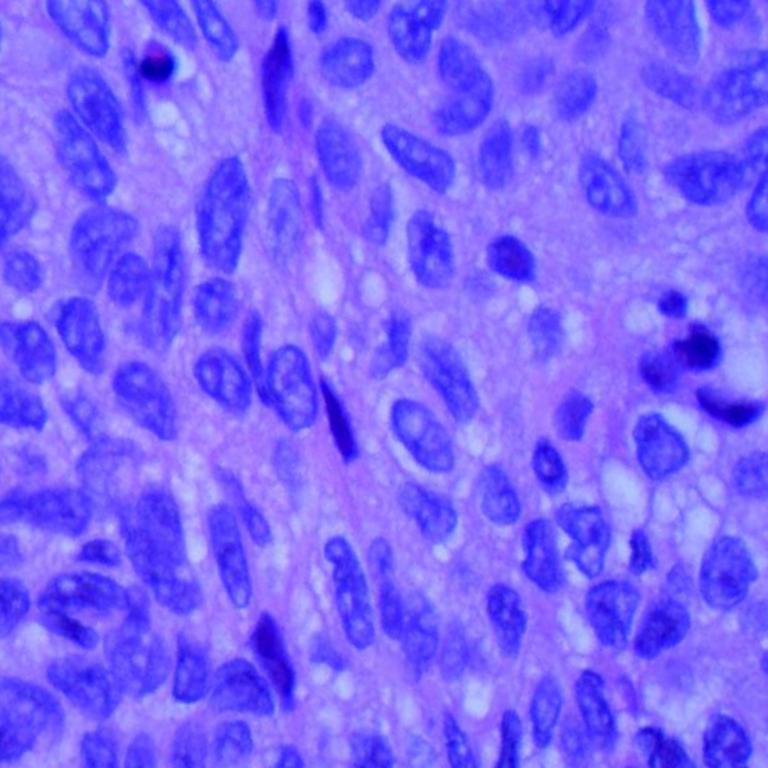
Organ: lung
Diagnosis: squamous carcinomas